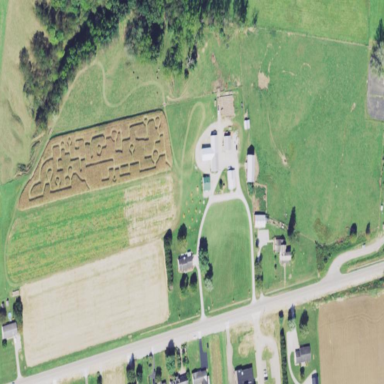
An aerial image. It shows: Farmyard attraction featuring pumpkins.